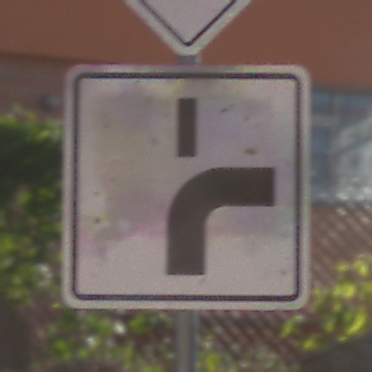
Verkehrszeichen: VerlaufVorfahrtsstrasse8
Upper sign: Vorfahrtsstrasse
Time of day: MorningAfternoon
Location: Outdoor (Suburban)
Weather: PartlyCloudy
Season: NotSpecified
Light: Natural